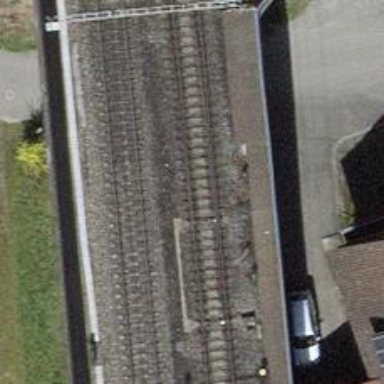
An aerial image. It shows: Railway switch.